Interaction volume radius: 10 \u00c5
Interaction volume height: 10 \u00c5
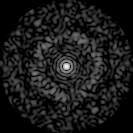
Disorder parameter: 0.8557